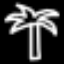
Label: palm tree